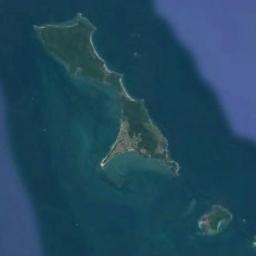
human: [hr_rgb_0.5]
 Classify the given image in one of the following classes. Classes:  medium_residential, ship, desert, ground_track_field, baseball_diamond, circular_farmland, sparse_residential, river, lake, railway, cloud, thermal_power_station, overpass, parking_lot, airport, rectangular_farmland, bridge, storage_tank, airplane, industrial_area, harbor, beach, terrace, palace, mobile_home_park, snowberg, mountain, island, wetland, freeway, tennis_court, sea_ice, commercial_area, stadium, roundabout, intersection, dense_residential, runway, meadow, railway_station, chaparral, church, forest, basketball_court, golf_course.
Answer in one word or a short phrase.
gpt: island